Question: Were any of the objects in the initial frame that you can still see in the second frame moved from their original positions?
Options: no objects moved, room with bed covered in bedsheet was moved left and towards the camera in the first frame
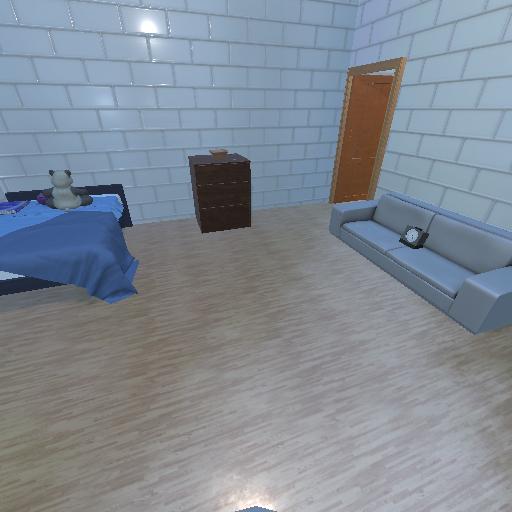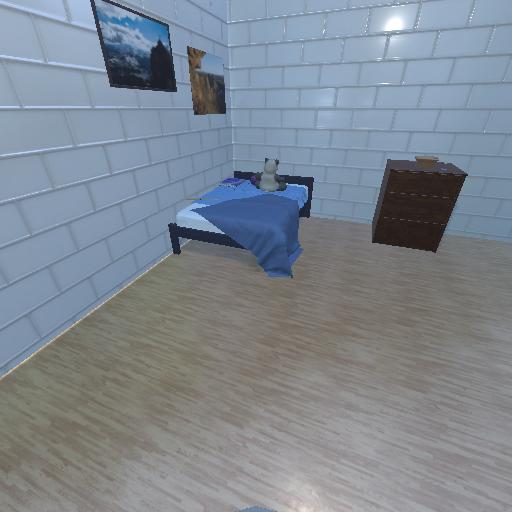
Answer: no objects moved